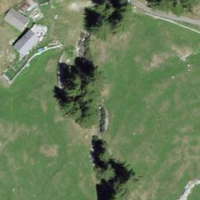
EUNIS habitat code: 31
Species observed at this site:
Echium vulgare